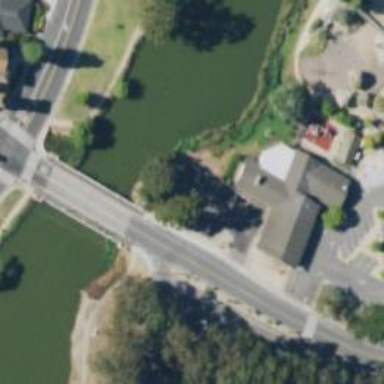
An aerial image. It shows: Footway on bridge.